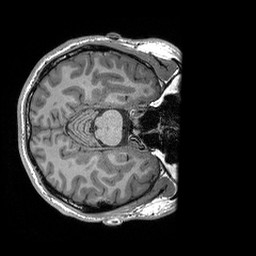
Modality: T1w
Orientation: axial
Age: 20
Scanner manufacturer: siemens
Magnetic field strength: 3 T
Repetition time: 2.3 s
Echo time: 0.00296 s